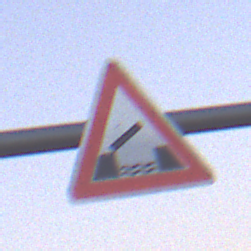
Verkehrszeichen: BeweglicheBruecke
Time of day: Dusk
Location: Outdoor (Nature)
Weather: Clear
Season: NotSpecified
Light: Natural